Question: store, window and grid in this form. I am want insert to grid value from store. On picture I am pointed what data I am want insert
Model:
'''
Ext.onReady(function () {Ext.define('RRD',{ extend: 'Ext.data.Model',
fields: [
'data'
]
});
'''
Store:
'''
var myStore = Ext.create('Ext.data.Store', {
model: 'RRD',
autoLoad: true,
proxy: {
type: 'ajax',
url: '/price/books',
reader: {
type: 'json',
root: 'data',
successProperty: 'status'
}
}
});
'''
Table and window:
'''
var myTable = Ext.create('Ext.grid.Panel', { store: myStore,
columns: [
{ text : 'Value', sortable : true, dataIndex: 'data', flex: 0, width: 100 },
],
height: 900,
width: 300,
title: 'Data'
});
var win = Ext.create('Ext.Window', { width: 800,
height: 600,
minHeight: 400,
minWidth: 550,
hidden: false,
maximizable: true,
title: 'RRD Table',
renderTo: Ext.getBody(),
layout: 'fit',
items: [myTable]
});
});
'''

How insert this date to grid?
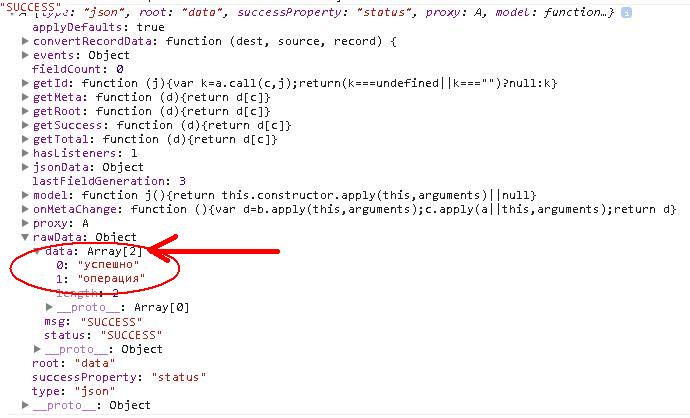
Answer: your reader should take the nesting of your JSON into account:
'''
reader: {
type: 'json',
root: 'rawData.data',
successProperty: 'rawData.status'
}
'''
and you should send in your status either 'true' or 'false'